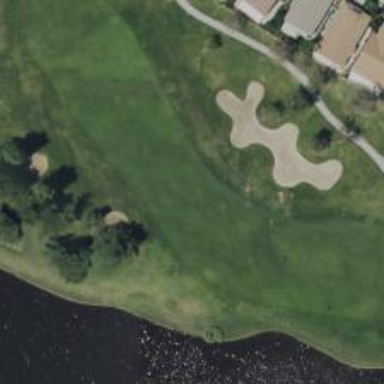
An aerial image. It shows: View of golf hole.